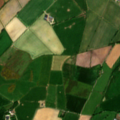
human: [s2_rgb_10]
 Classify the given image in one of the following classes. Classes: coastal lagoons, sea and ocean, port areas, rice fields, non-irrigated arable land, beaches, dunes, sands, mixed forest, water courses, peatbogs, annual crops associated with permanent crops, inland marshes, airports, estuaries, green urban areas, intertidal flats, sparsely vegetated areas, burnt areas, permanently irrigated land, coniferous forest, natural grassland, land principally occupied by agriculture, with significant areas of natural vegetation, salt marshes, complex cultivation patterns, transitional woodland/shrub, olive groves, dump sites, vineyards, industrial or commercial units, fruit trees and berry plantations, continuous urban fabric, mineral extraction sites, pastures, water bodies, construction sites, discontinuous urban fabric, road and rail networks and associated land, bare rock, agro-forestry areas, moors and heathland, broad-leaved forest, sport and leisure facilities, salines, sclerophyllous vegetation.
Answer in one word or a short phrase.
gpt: non-irrigated arable land, pastures